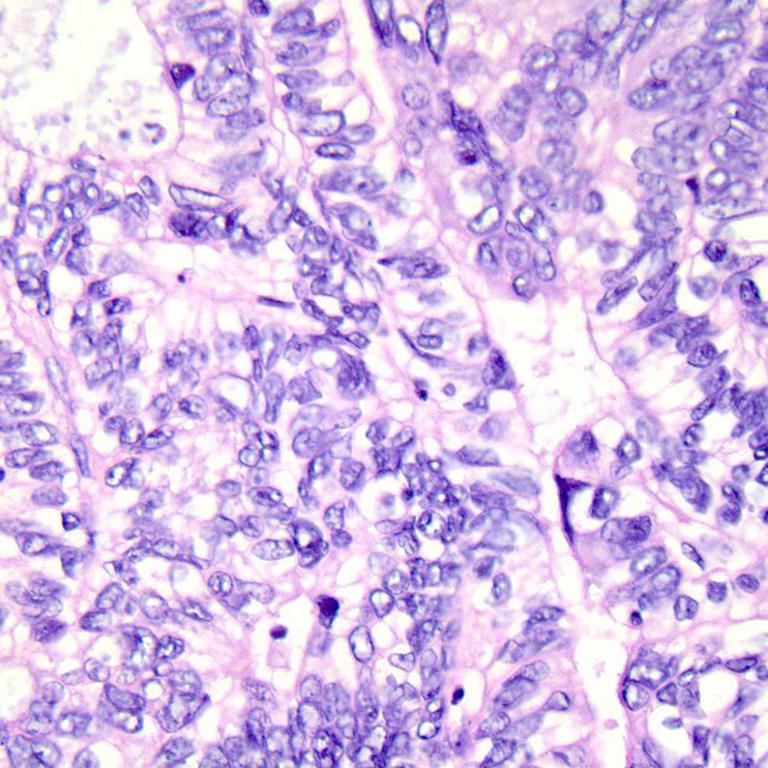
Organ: colon
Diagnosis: adenocarcinomas